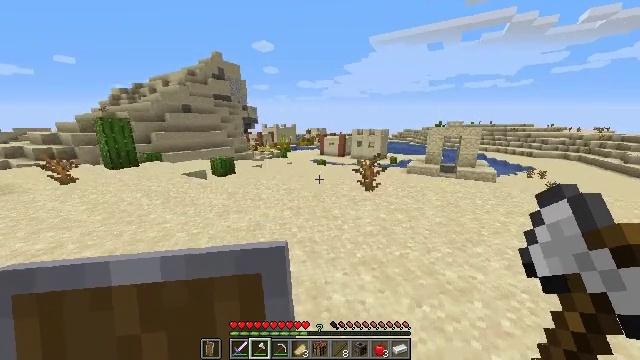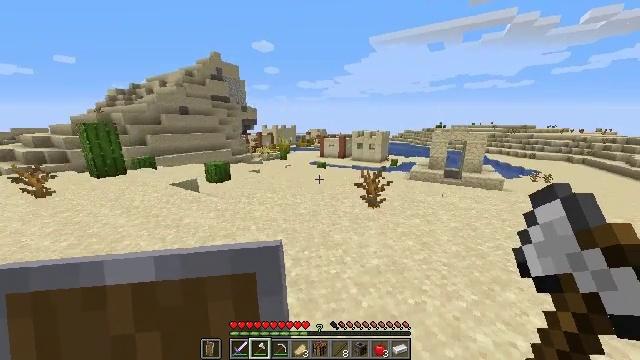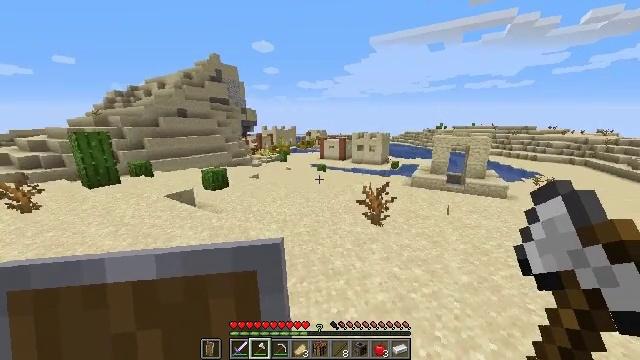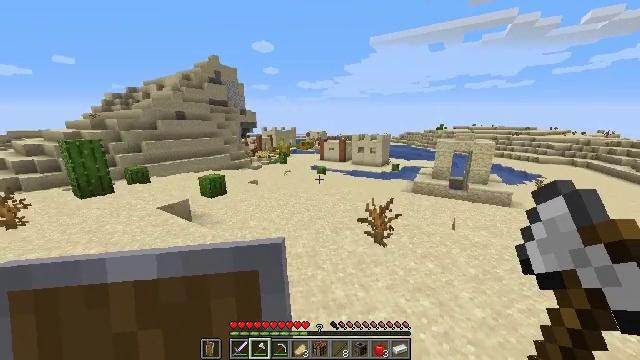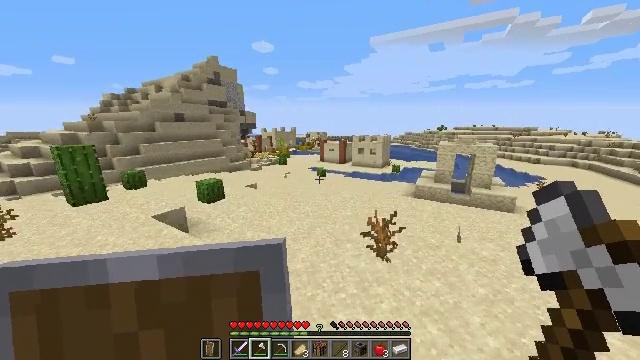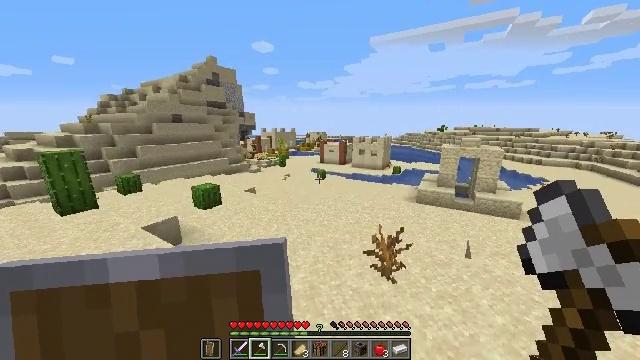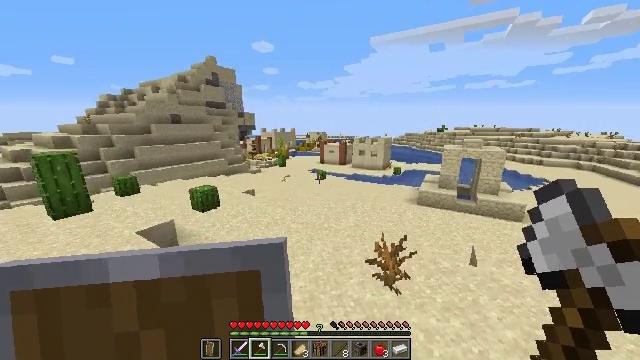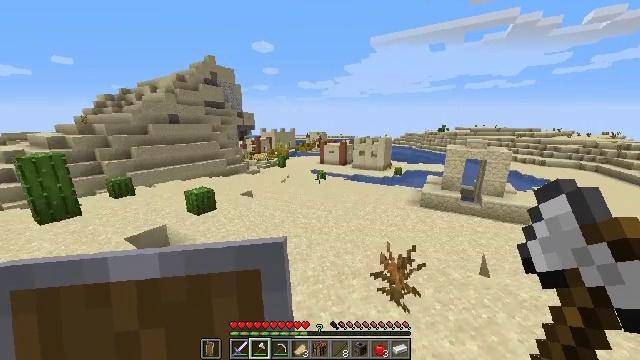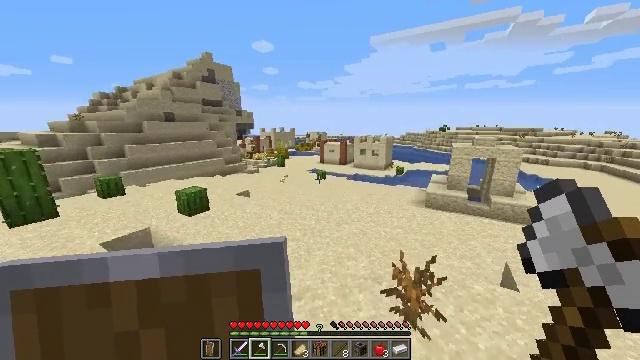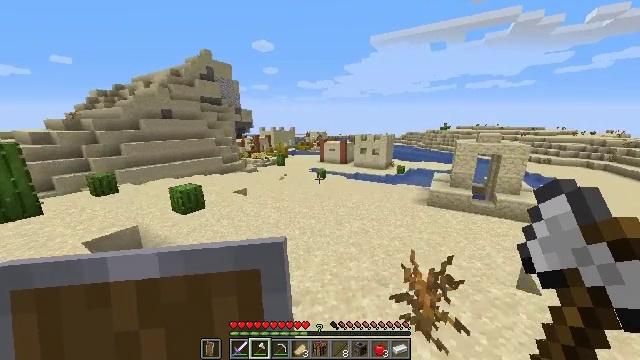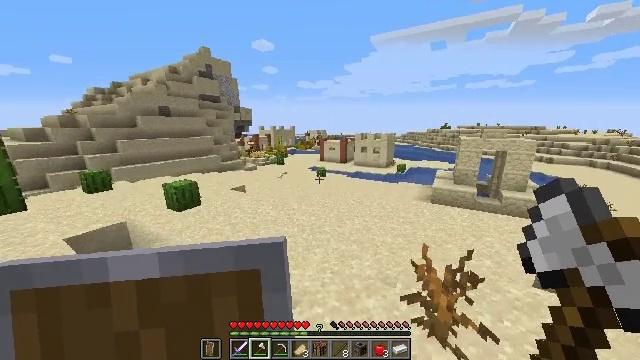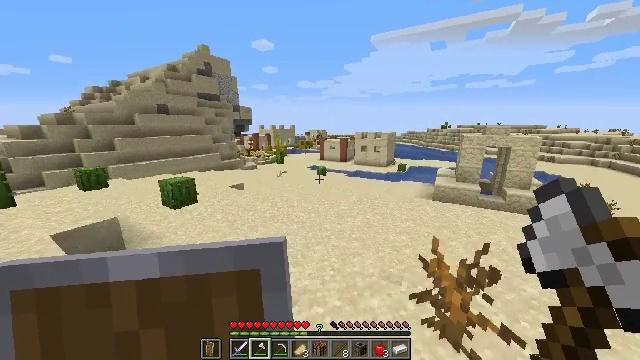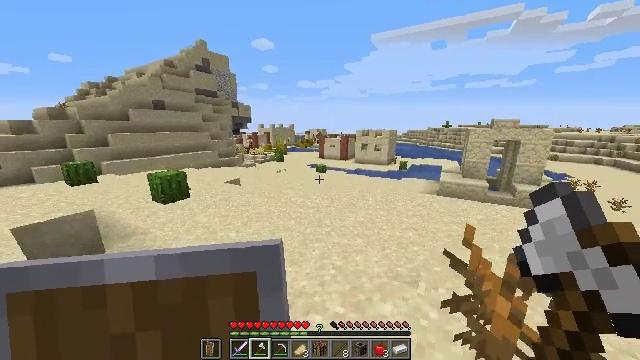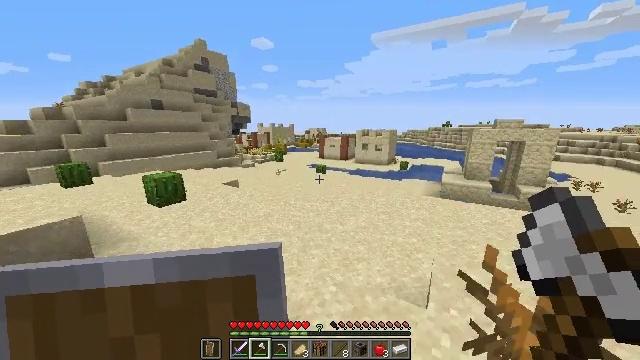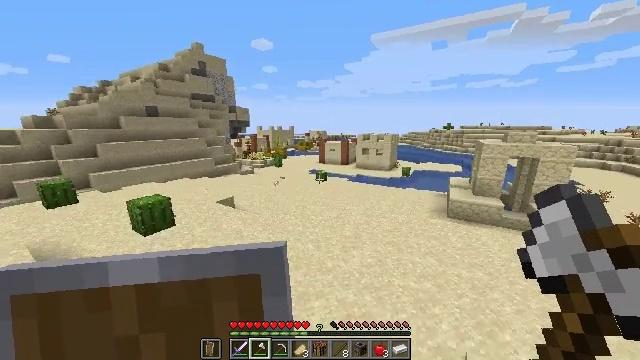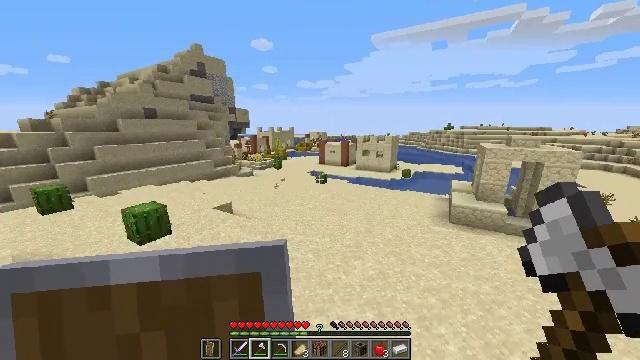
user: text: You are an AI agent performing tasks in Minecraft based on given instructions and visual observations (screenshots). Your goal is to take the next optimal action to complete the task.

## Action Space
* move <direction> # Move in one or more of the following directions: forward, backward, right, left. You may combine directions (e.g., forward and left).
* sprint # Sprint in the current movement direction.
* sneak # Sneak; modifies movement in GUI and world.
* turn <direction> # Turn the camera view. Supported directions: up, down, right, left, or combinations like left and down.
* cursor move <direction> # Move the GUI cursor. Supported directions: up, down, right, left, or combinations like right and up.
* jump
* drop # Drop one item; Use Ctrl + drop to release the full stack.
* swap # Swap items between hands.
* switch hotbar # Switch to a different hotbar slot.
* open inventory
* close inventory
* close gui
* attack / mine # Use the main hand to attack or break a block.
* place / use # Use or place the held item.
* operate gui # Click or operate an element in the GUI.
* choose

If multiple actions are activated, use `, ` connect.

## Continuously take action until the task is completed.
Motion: motion action
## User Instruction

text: Gather sugar cane for crafting.
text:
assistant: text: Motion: move forward, sprint, jump
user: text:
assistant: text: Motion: move forward, sprint, jump
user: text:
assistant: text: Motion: move forward, sprint, jump
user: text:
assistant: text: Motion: move forward, sprint, jump
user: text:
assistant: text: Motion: move forward, sprint, jump
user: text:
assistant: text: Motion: move forward, sprint, jump
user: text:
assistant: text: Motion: move forward, sprint, jump
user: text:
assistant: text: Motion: move forward, sprint, jump
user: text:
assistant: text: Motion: move forward, sprint, jump
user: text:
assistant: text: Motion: move forward, sprint, jump
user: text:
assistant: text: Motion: move forward, sprint, jump
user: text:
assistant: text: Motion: move forward, sprint, jump
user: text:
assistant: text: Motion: move forward, sprint, jump
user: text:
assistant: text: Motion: move forward, sprint, jump
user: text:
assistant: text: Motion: move forward, sprint, jump
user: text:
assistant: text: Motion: move forward, sprint, jump
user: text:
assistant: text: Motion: move forward, sprint, jump
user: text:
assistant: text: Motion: move forward, sprint, jump
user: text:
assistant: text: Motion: move forward and move left, sprint, jump
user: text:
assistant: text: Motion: move forward and move left, sprint, jump
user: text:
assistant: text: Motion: move forward and move left, sprint, jump
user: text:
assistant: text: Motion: move forward and move left, sprint, jump
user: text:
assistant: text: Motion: move forward and move left, sprint, jump
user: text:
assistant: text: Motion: move forward, sprint, jump
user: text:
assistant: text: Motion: move forward, sprint, jump
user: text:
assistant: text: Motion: move forward, sprint, jump
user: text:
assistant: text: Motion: move forward, sprint, jump
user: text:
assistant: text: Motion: move forward, sprint, jump
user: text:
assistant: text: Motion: move forward, sprint, jump
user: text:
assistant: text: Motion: move forward, sprint, jump